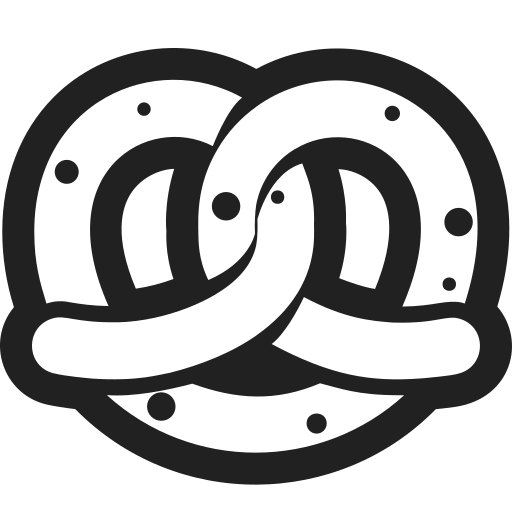
pretzel high contrast